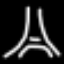
Label: The Eiffel Tower